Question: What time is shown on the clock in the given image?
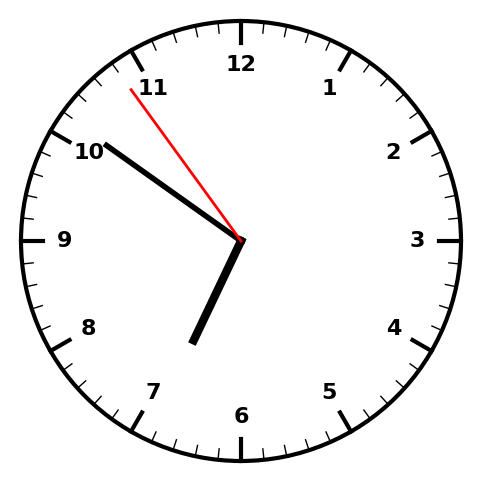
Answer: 06:50:54